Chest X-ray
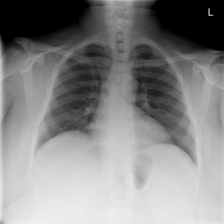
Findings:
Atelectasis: negative
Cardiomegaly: negative
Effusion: negative
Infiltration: positive
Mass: negative
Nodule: negative
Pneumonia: negative
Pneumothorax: negative
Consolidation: negative
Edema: negative
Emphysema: negative
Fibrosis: negative
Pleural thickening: negative
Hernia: negative